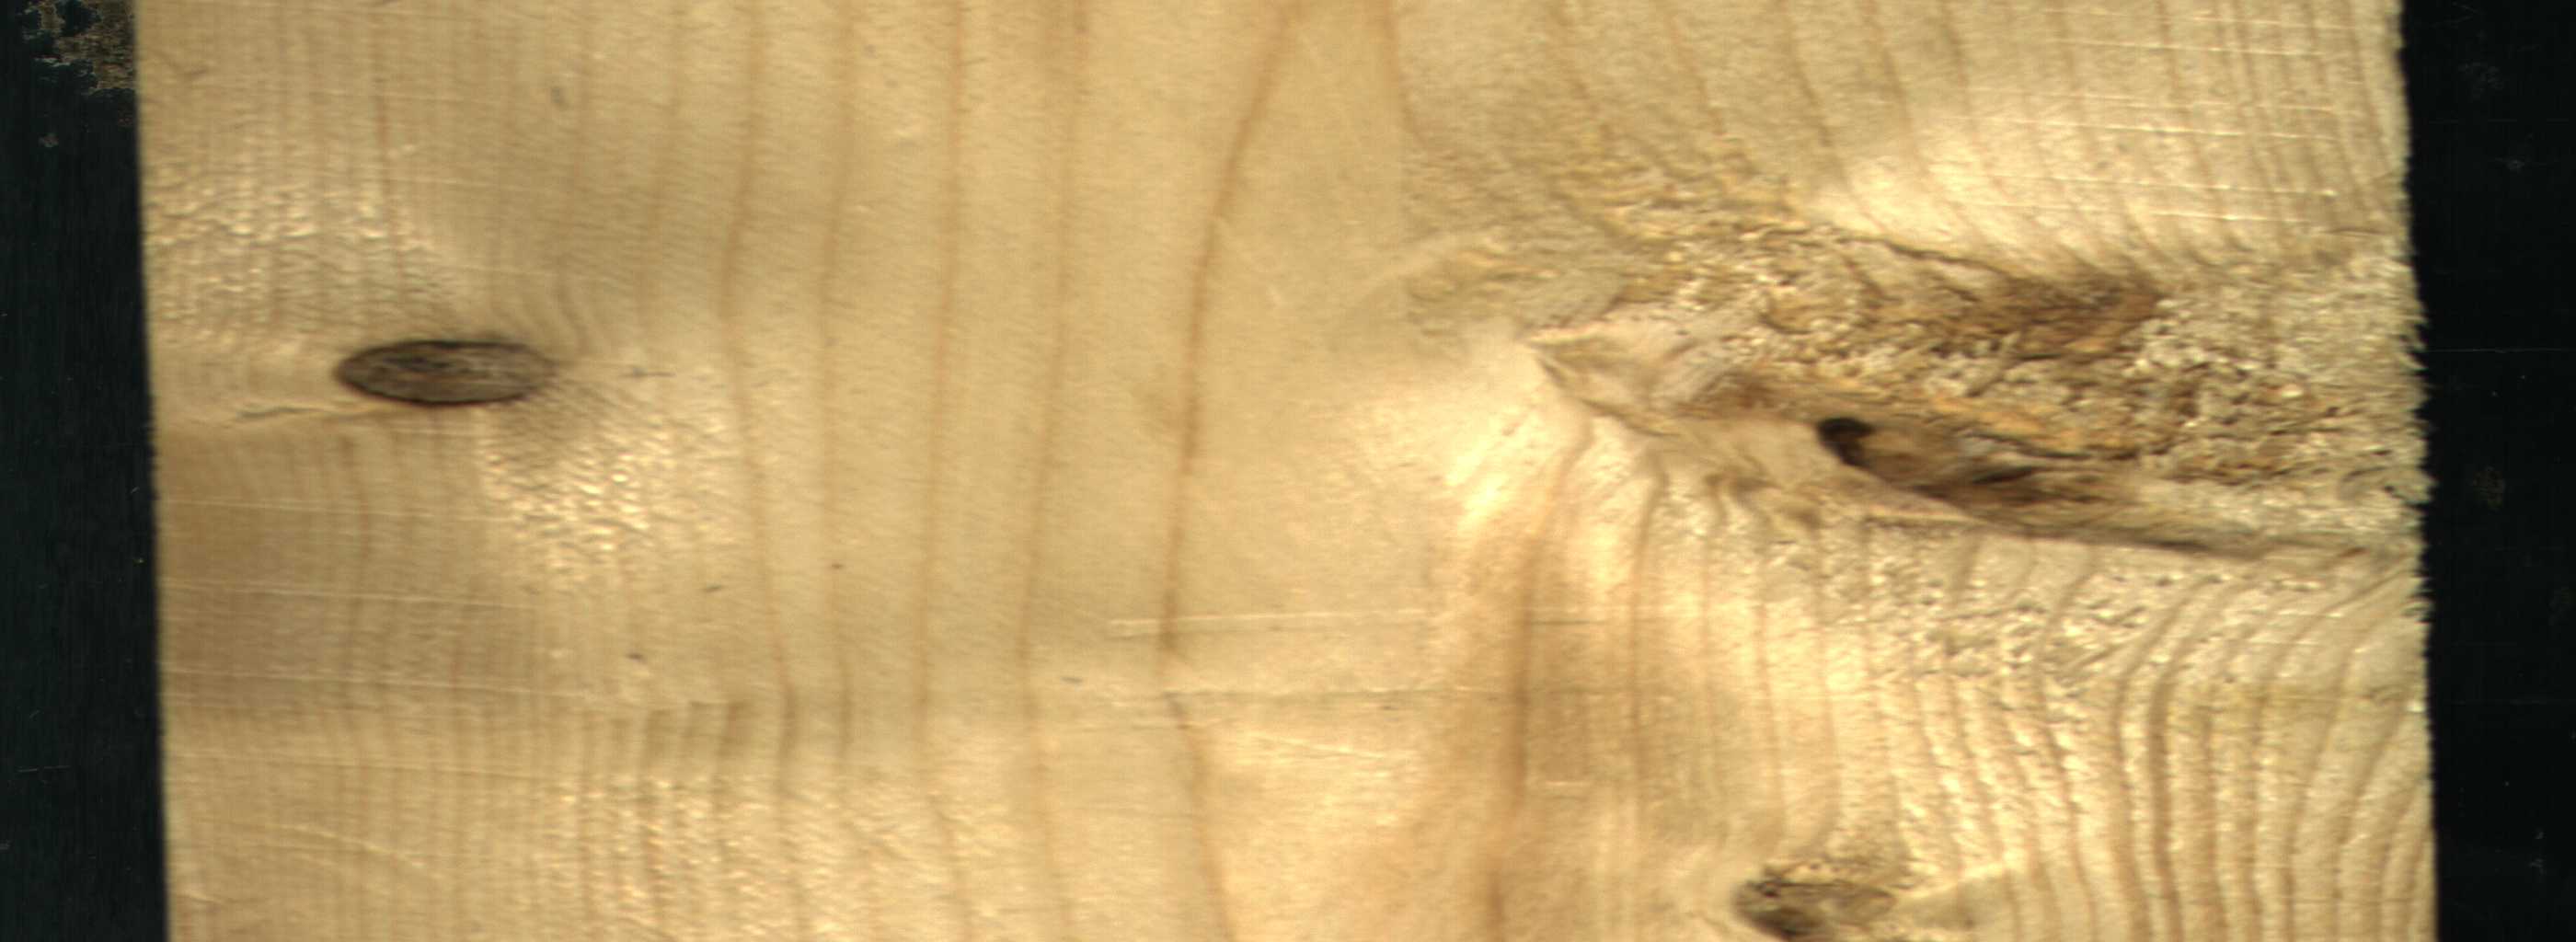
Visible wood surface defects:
Dead_Knot
Live_Knot
Live_Knot